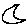
Label: moon